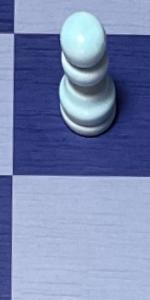
Label: Empty